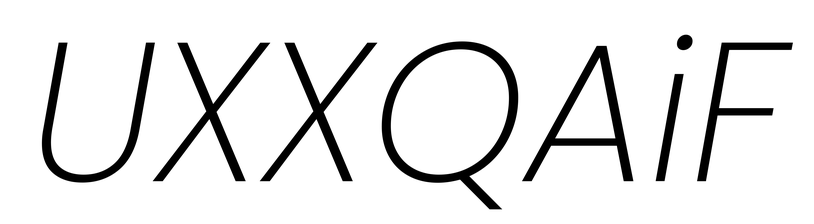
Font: Poppins-ExtraLightItalic